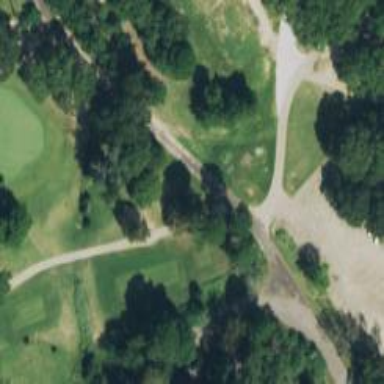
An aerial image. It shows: Path for golf carts.